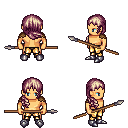
a pixel art fantasy rpg character, male body template, human, tanned skin, leather shoulder armor, gold greaves, white blonde right-swept hairstyle, metal boots, spear, four views (front, back, left, right), 2x2 character sprite sheet, small pixel art, hard edges, no anti-aliasing